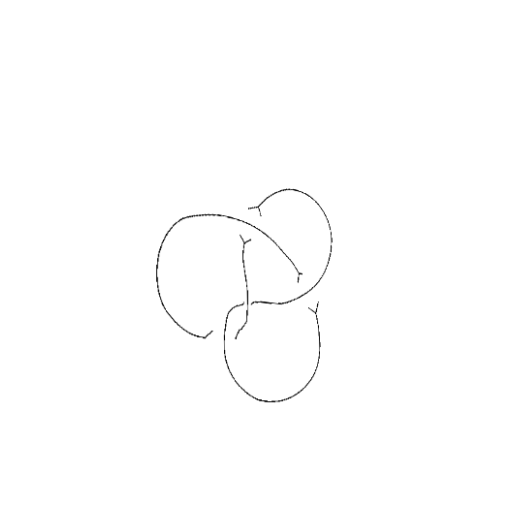
Crossing number: 4